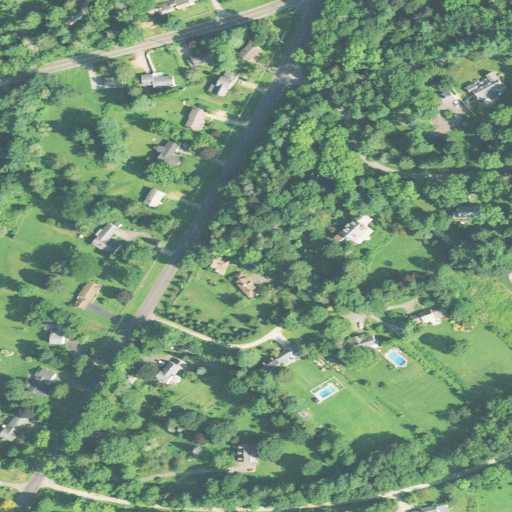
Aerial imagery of mountain in Connecticut named Reed Hill containing open development, mixed forest, low intensity development, pasture, medium intensity development, and deciduous forest